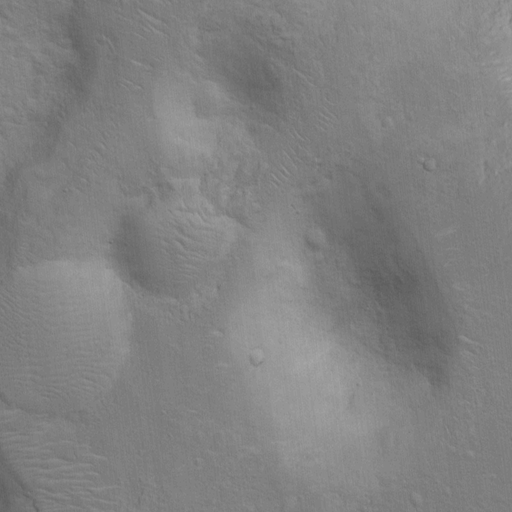
Classes present: Background, Cone